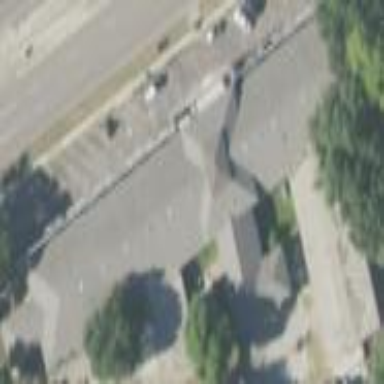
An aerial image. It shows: Retail building that houses furniture shop.